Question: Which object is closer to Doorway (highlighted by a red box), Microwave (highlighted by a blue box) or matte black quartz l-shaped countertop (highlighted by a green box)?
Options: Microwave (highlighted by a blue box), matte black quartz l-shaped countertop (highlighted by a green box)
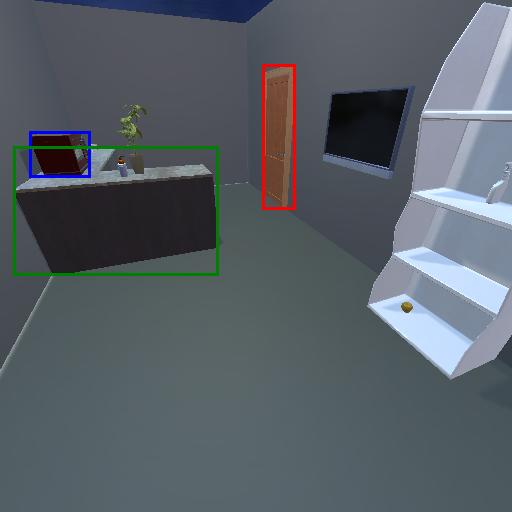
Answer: Microwave (highlighted by a blue box)